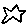
Label: star